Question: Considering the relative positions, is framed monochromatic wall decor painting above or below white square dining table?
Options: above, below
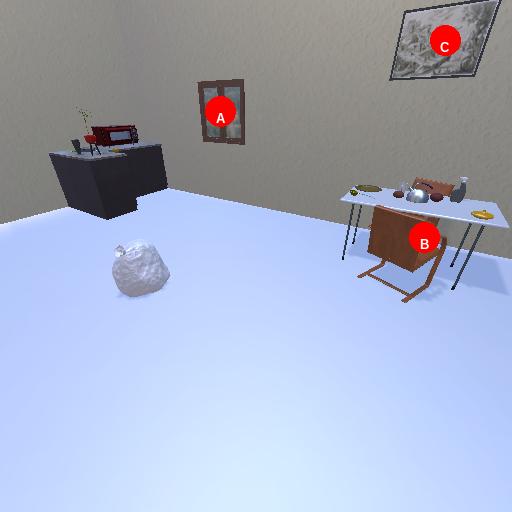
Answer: above